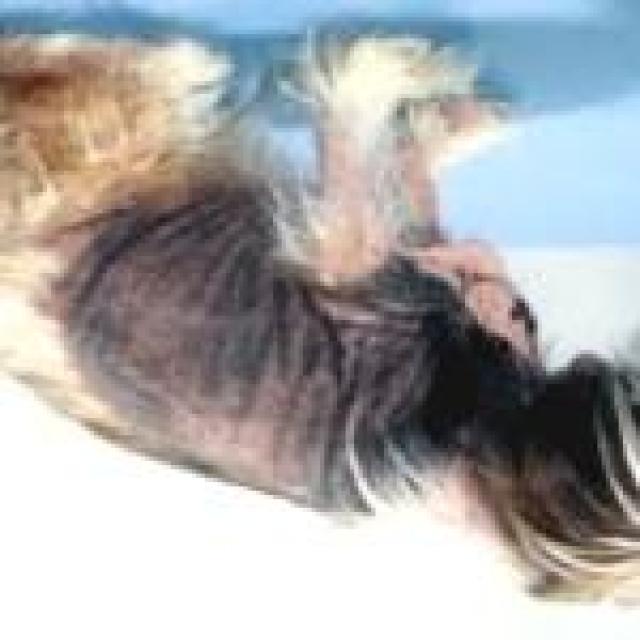
Canine fungal skin infection — characterized by alopecia, scaling, crusting, and circular lesions. Common agents include Malassezia and Candida species.